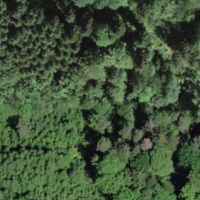
EUNIS habitat code: 44
Species observed at this site:
Prunus padus